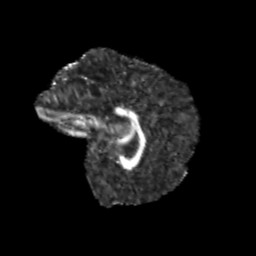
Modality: FA
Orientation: sagittal
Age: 9
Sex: female
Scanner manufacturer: siemens
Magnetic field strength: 3 T
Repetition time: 3.8 s
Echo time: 0.07 s